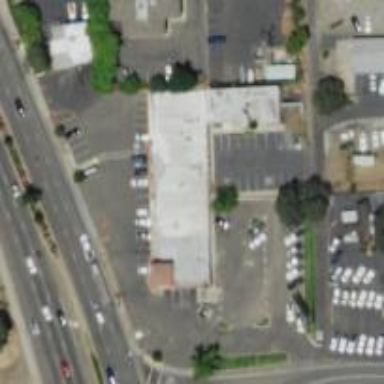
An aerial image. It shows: Convenience shop.